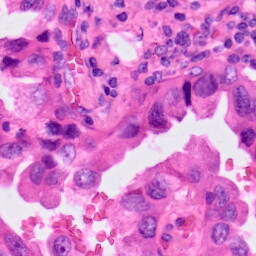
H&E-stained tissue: Lung